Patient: sex M, age 78
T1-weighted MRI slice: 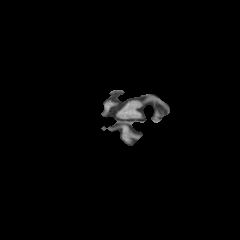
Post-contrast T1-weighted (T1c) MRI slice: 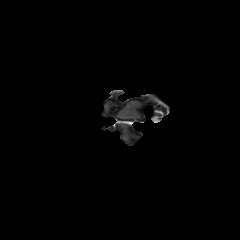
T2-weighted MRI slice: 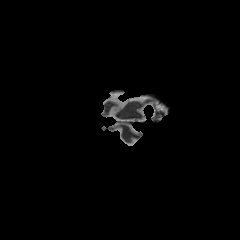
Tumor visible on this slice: no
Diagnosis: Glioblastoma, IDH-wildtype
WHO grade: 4